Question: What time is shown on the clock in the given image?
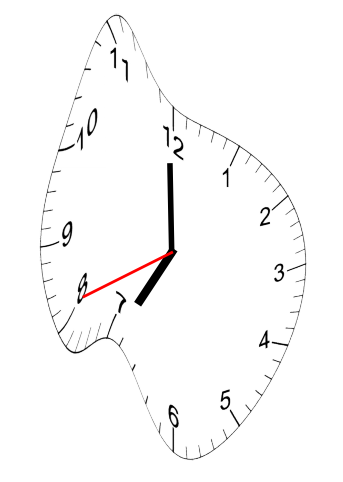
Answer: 06:59:41